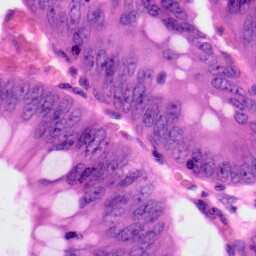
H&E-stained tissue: Colon